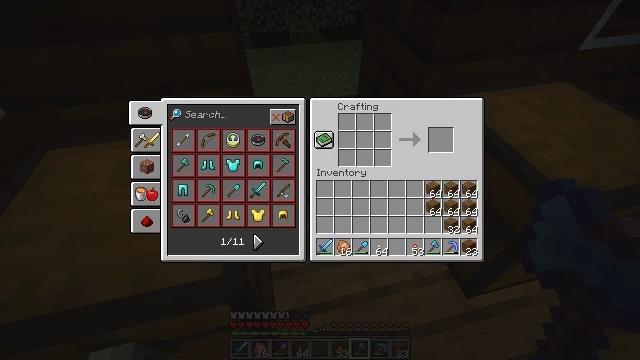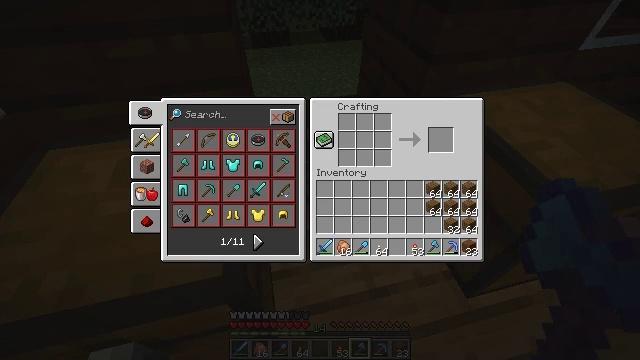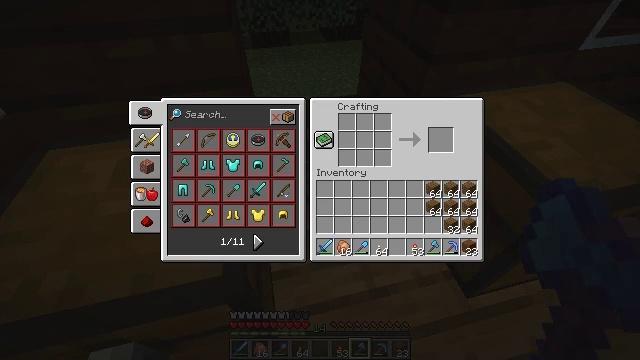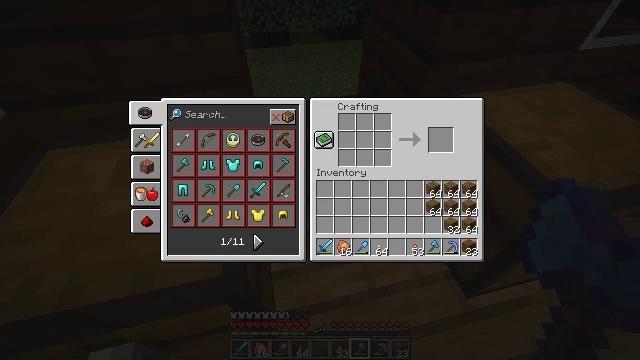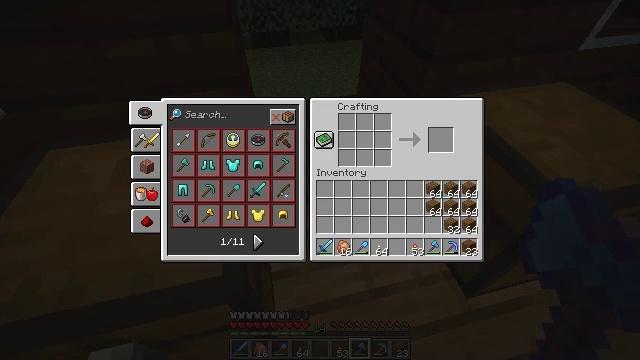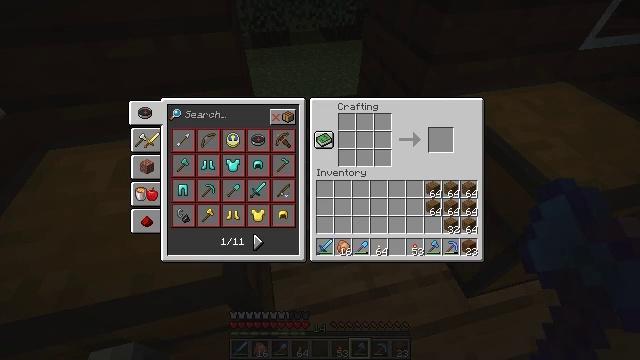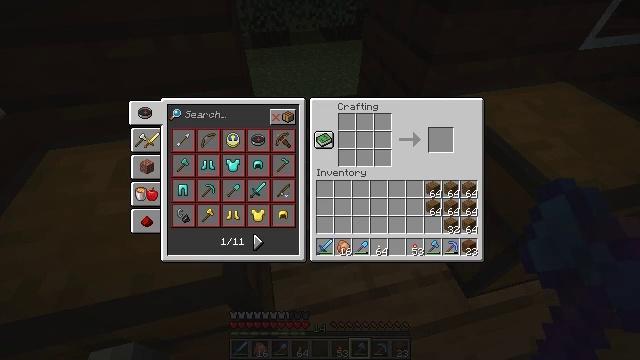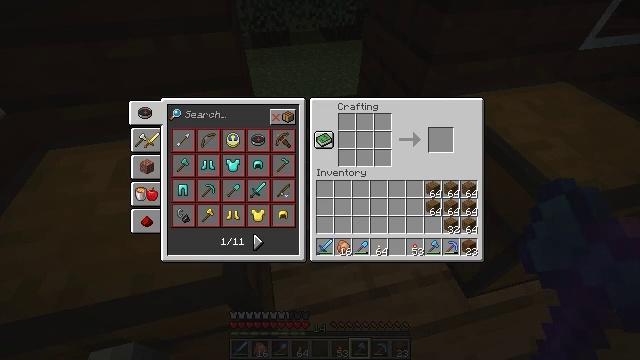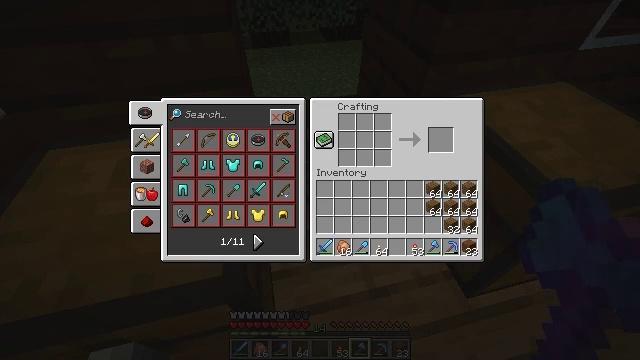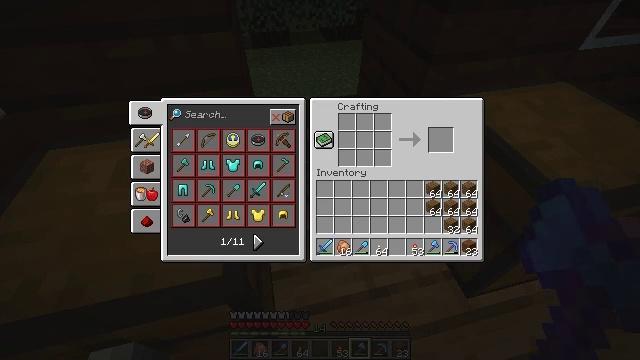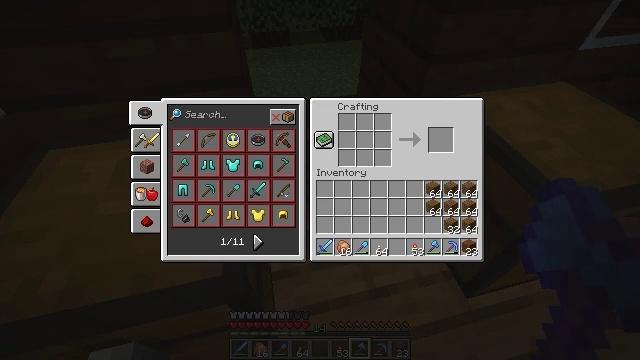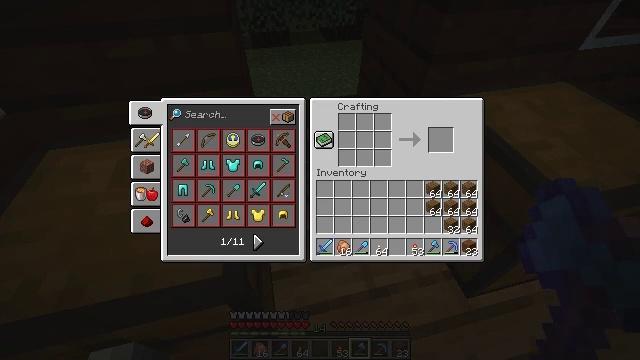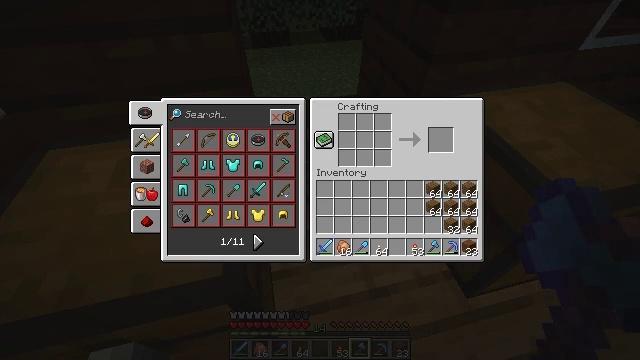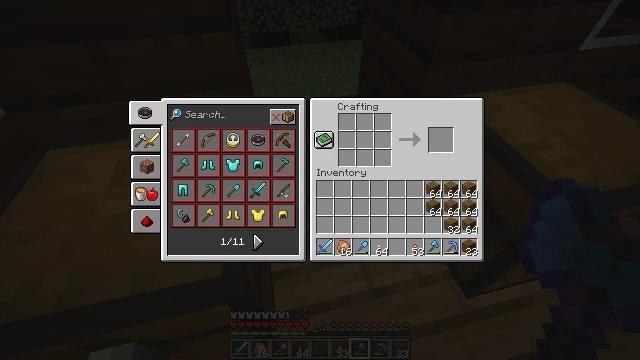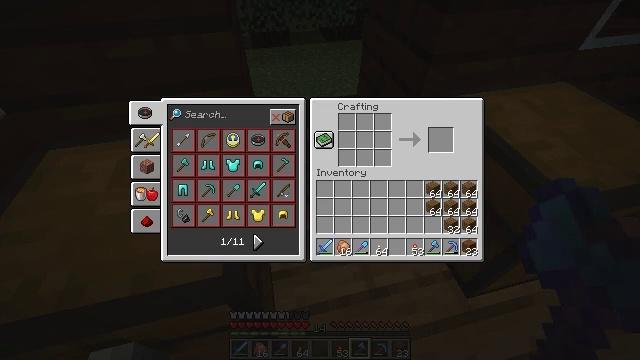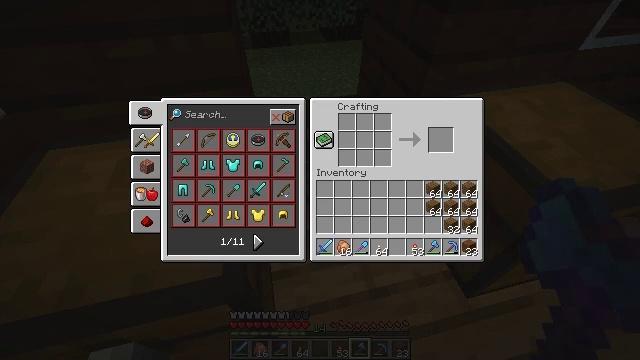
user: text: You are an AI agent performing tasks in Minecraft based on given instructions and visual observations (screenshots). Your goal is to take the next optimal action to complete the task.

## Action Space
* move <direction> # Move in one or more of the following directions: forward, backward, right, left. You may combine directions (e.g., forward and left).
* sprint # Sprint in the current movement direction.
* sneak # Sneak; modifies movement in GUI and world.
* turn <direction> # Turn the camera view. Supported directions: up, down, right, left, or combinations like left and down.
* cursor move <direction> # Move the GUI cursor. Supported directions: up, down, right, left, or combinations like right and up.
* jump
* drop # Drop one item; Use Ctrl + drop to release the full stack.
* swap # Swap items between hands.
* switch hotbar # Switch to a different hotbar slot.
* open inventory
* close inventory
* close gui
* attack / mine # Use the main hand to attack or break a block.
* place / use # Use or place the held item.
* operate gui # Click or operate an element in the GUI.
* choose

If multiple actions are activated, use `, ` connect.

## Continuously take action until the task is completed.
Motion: motion action
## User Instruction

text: Craft a brown bed with wool and dye.
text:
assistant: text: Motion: no_op
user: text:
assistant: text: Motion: no_op
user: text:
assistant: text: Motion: no_op
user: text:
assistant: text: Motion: no_op
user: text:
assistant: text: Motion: no_op
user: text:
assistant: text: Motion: no_op
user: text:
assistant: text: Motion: no_op
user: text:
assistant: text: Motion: no_op
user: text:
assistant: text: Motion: no_op
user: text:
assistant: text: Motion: no_op
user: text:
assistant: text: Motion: no_op
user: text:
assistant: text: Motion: no_op
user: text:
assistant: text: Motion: no_op
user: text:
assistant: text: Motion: no_op
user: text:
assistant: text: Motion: no_op
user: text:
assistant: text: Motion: no_op
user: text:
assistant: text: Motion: no_op
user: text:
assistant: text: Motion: no_op
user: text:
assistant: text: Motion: no_op
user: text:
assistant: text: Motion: no_op
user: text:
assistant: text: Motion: no_op
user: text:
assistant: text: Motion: no_op
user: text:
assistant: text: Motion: no_op
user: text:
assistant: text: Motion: no_op
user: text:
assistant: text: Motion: no_op
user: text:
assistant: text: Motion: no_op
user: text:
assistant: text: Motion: no_op
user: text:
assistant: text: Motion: no_op
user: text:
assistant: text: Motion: no_op
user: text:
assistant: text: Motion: no_op